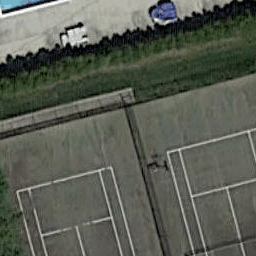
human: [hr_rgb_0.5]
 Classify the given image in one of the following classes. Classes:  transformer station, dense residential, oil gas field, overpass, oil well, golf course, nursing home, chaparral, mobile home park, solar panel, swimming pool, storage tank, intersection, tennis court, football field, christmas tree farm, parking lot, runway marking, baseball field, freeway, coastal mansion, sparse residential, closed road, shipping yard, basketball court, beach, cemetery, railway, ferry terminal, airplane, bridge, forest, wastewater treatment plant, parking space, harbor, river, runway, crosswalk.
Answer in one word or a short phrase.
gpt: tennis court